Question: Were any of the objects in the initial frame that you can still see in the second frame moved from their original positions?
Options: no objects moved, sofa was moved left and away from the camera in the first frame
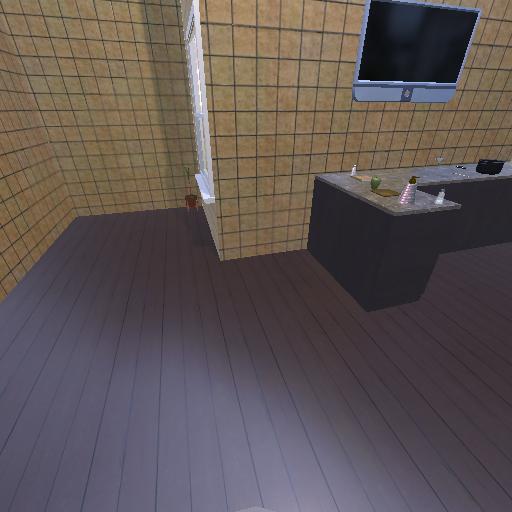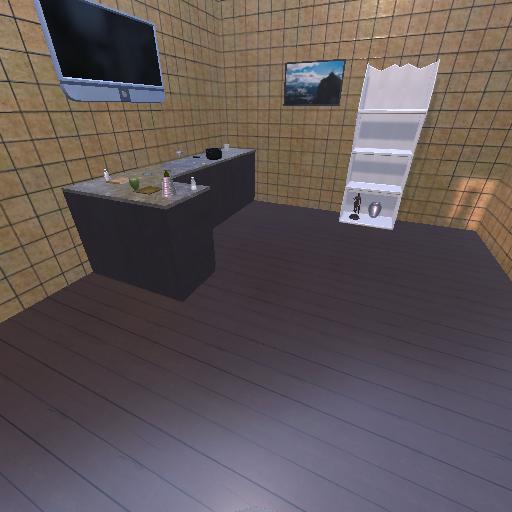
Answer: no objects moved